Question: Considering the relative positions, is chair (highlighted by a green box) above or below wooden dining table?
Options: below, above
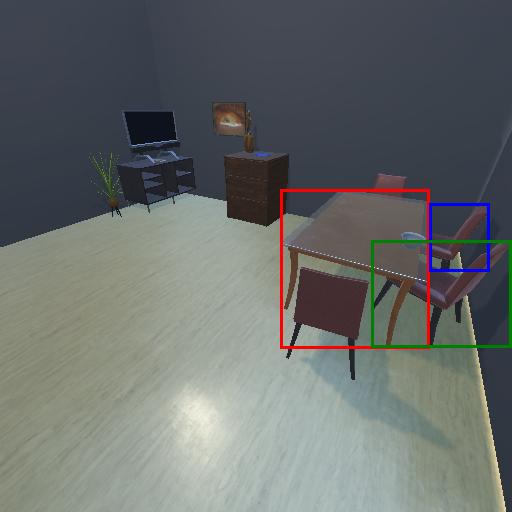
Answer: below